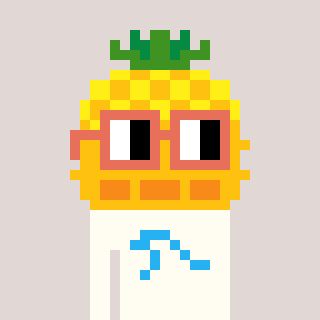
a pixel art character with square orange glasses, a pineapple-shaped head and a grayscale-colored body on a warm background